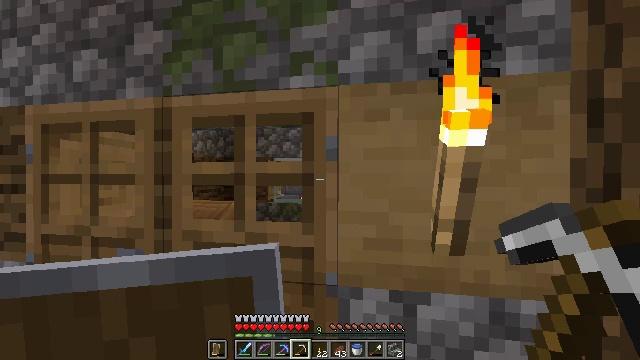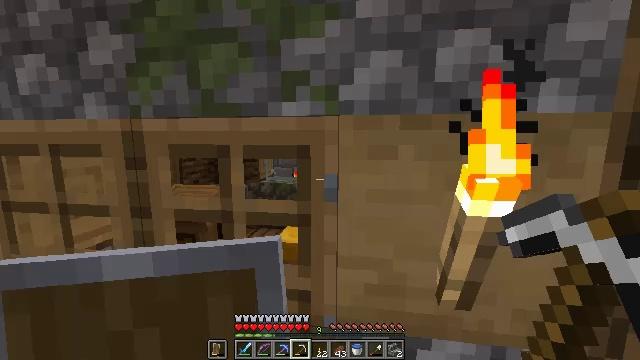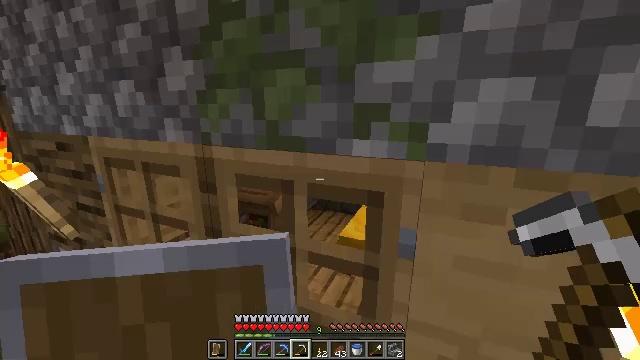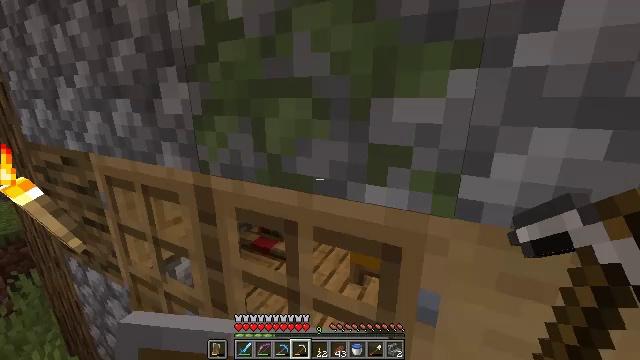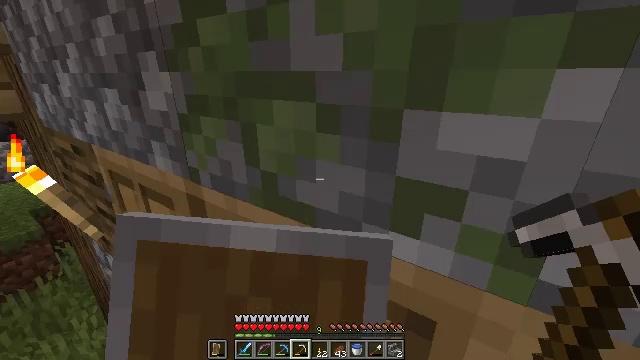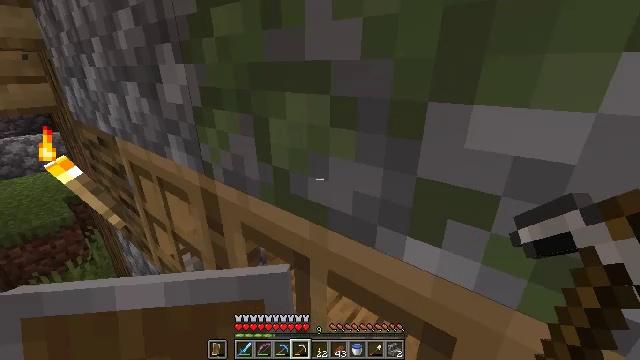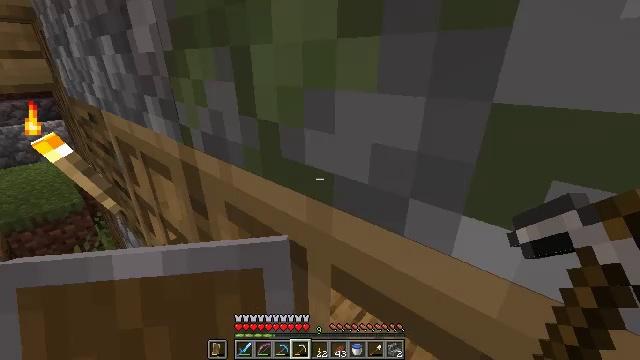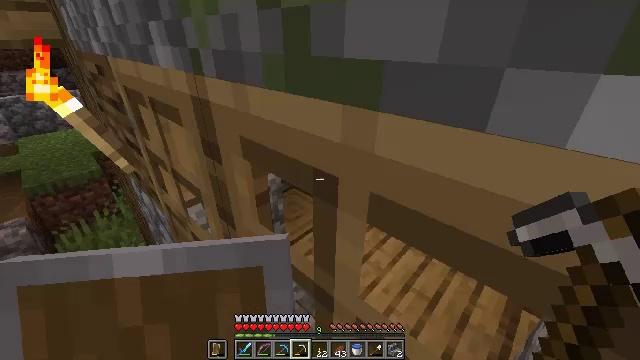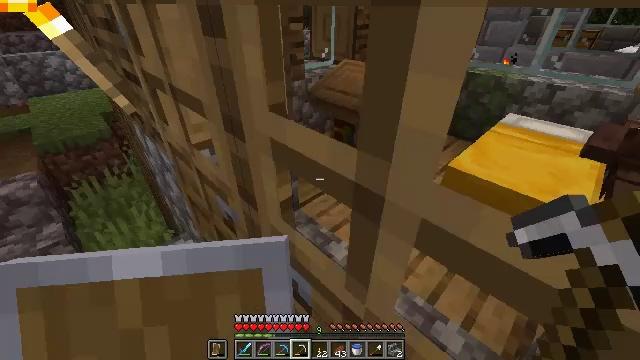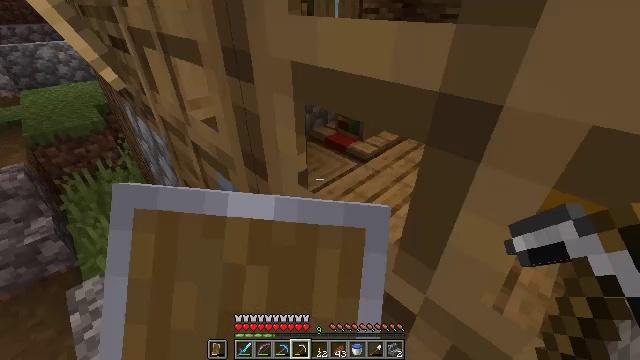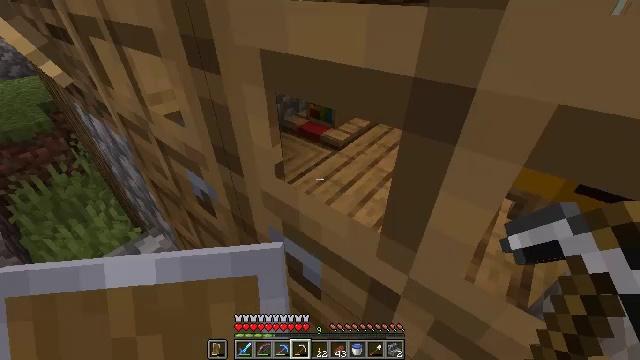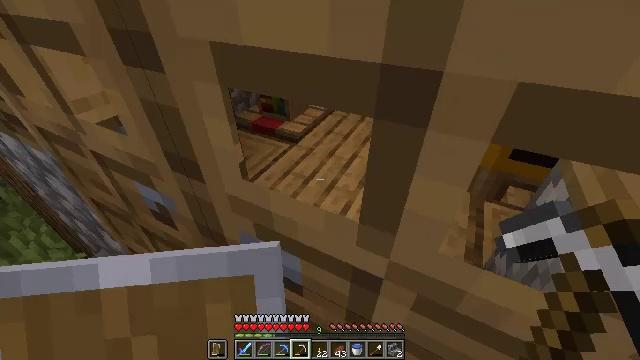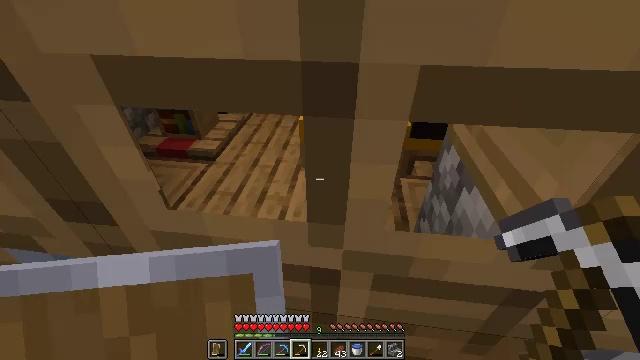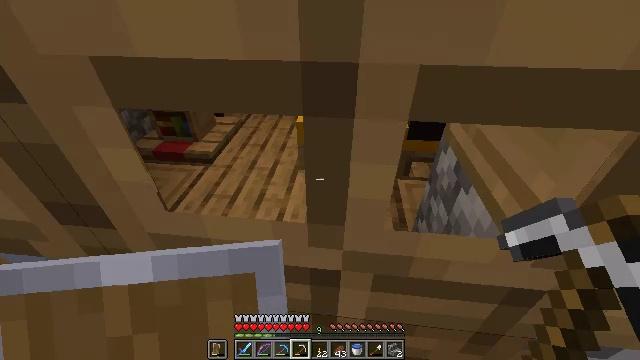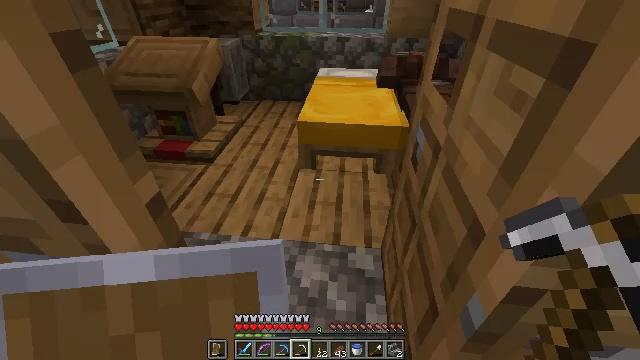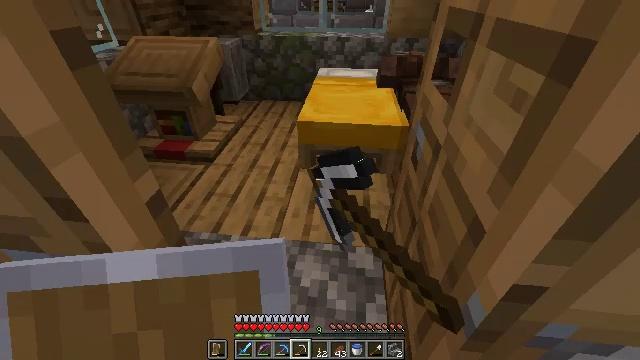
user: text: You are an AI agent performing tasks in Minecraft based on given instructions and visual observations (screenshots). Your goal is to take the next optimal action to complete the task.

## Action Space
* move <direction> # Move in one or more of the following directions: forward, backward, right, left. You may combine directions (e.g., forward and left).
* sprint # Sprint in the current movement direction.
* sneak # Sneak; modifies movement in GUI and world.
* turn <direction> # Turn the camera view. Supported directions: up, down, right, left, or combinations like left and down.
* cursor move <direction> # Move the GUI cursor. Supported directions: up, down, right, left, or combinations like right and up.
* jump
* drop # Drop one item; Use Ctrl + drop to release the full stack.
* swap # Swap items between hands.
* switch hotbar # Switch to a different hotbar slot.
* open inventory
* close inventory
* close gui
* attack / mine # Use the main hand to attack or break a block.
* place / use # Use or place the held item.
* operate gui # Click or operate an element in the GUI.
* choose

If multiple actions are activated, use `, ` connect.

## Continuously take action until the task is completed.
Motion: motion action
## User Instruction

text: Collect the oak pressure plate for later use.
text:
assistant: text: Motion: move forward, turn right and down
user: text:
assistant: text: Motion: move forward, turn left and down
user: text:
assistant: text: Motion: move forward, turn left and down, use / place
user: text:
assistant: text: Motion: move forward, turn left and down, use / place
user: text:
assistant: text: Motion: move forward, turn left
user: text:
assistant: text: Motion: move forward, turn left and down
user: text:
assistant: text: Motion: move forward, turn left and down
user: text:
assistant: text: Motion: turn left and down
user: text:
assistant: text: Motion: use / place
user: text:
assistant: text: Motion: turn right and down
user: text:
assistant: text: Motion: turn right and down
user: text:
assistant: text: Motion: turn right and up
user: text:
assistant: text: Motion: no_op
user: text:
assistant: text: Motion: use / place
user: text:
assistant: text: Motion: no_op
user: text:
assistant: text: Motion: turn down
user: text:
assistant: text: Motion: turn right and down
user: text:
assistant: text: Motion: turn right and down
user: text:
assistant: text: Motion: turn right and down
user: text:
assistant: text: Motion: turn right
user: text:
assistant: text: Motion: turn left and up
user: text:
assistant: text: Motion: turn left and up
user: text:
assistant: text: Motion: move forward, turn left and up
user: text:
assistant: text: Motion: move forward
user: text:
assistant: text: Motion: move forward, turn left
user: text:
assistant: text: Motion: move forward
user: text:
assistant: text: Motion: move forward
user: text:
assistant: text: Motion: move forward, turn left and up
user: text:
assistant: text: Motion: turn right and up
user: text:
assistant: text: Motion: turn right